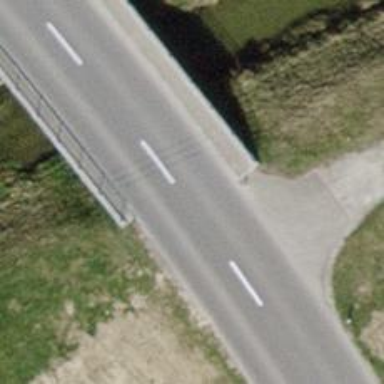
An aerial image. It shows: Tertiary road with asphalt surface that goes over bridge.